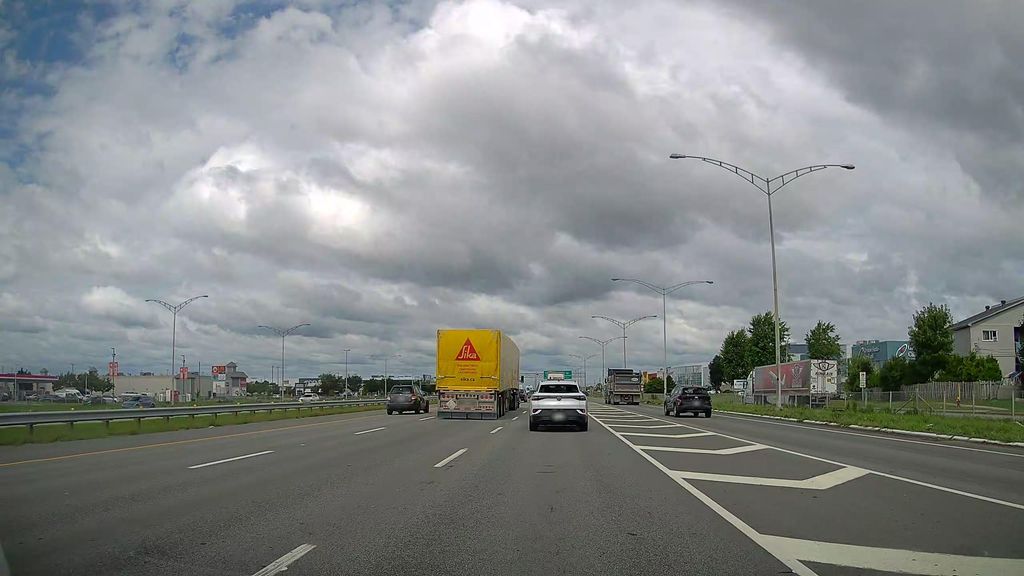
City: montreal